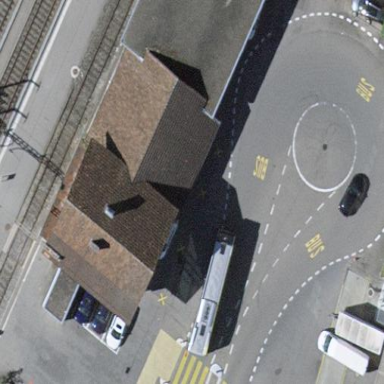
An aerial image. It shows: Transportation building.